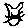
Label: cat